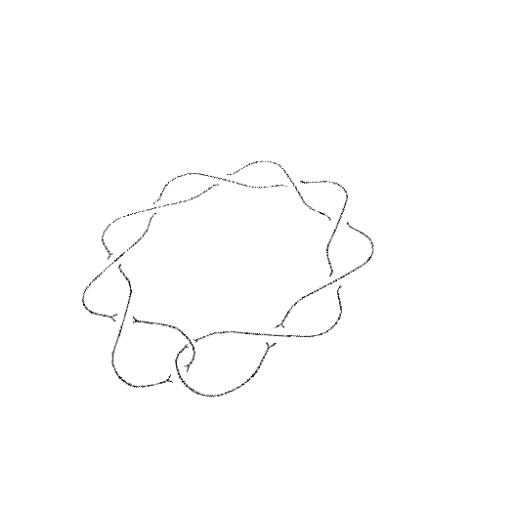
Crossing number: 10